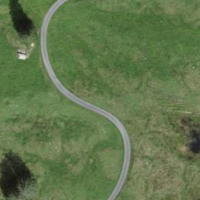
EUNIS habitat code: 23
Species observed at this site:
Vaccinium vitis-idaea